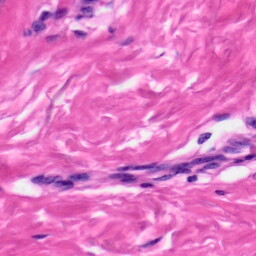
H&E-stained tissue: Skin